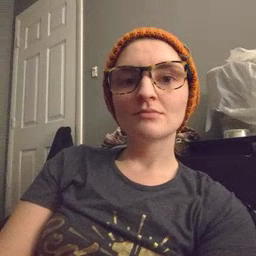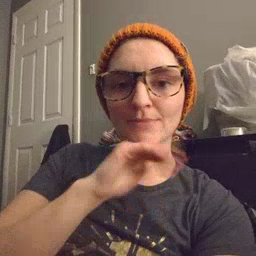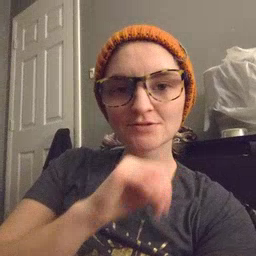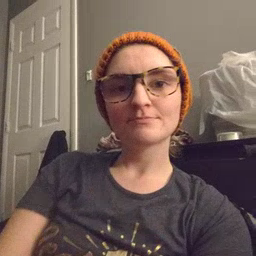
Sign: pig